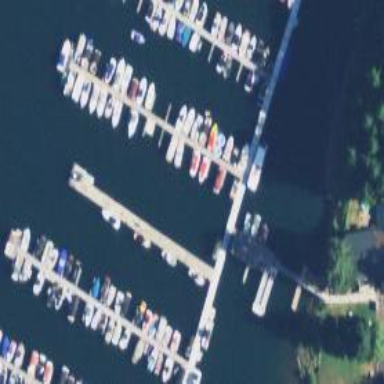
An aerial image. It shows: Man-made pier.